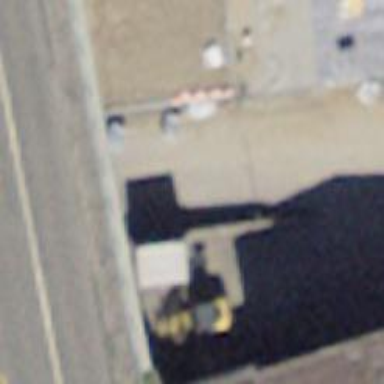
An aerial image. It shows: Tunneled asphalt road track.